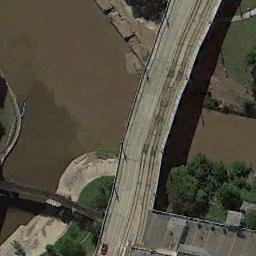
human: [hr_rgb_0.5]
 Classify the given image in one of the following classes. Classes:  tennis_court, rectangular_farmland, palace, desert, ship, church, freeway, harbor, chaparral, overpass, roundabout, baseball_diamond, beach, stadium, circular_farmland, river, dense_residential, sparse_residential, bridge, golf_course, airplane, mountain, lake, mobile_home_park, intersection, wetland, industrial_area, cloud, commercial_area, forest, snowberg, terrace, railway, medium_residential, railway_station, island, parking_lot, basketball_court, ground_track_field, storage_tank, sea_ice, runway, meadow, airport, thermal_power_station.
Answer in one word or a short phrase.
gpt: bridge